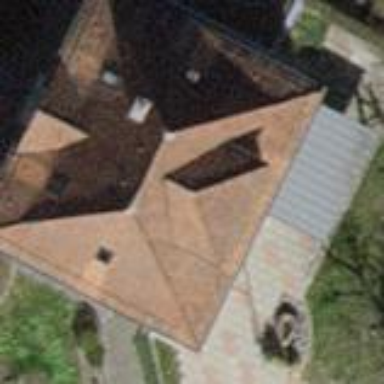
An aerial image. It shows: Building with tile roof.